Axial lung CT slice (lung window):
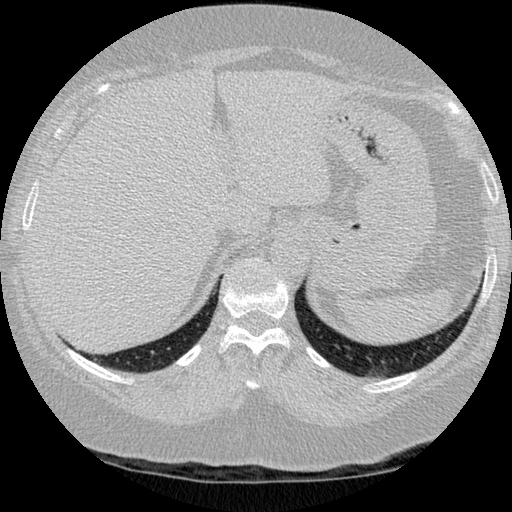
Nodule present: no